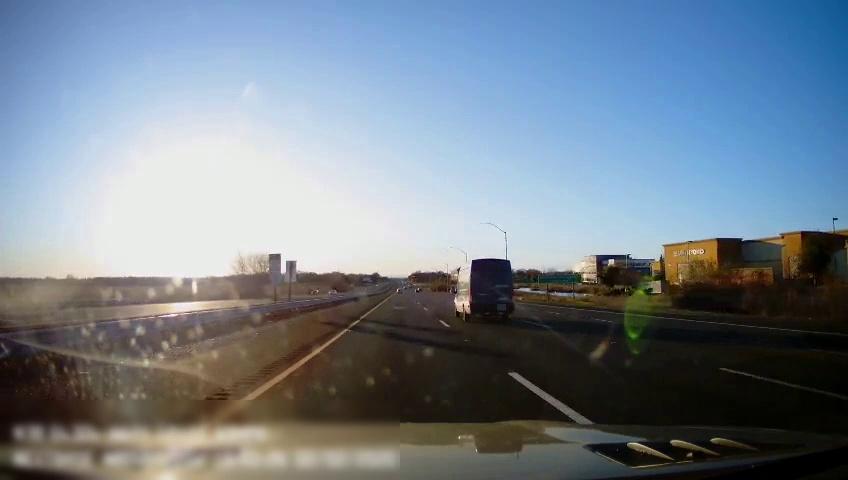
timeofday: Day
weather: Sunny
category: Drivable Space
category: Drivable Space
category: Vehicles | Truck
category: Lanes | Current Lane
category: Lanes | Current Lane
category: Lanes | Alternate Lane
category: Lanes | Alternate Lane
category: Lanes | Alternate Lane
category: Traffic | Signs